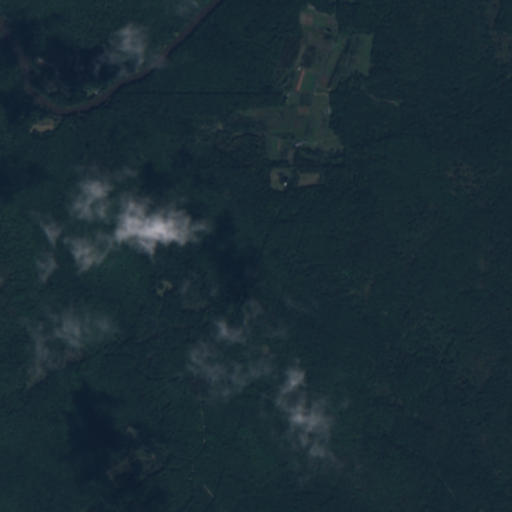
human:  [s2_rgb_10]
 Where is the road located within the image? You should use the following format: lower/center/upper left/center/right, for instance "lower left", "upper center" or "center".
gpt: There is no road in the image.